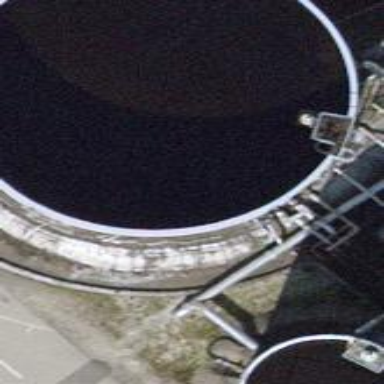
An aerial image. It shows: Industrial building housing storage tank.